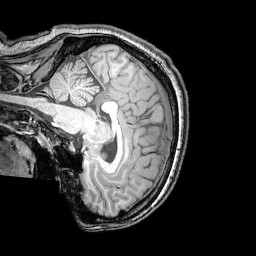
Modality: T1w
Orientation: sagittal
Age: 26
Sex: male
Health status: healthy
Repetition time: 0.081 s
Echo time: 0.037 s